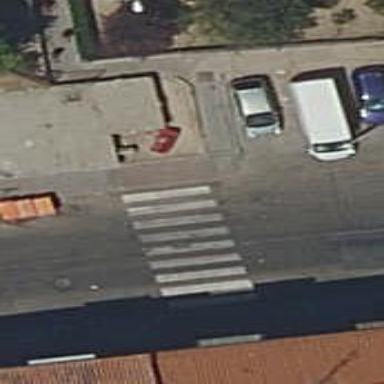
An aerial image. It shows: Zebra crossing on the road.